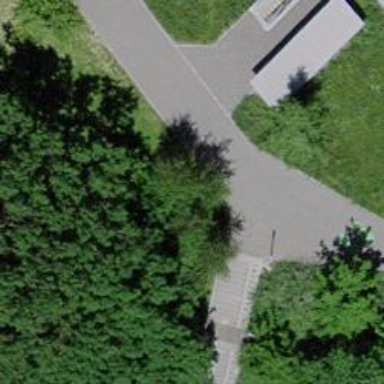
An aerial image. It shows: Concrete steps with ramp available for accessibility.